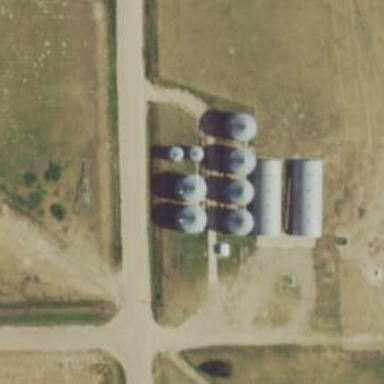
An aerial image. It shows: Silo.